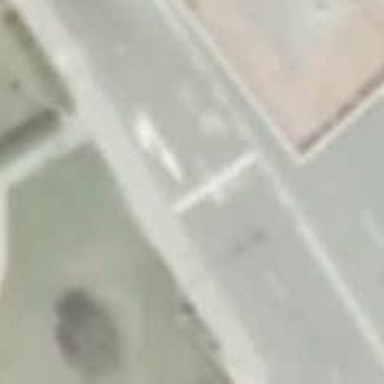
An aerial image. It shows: Road with traffic signals.